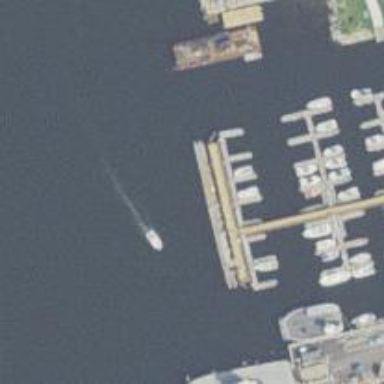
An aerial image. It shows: Man-made pier.